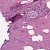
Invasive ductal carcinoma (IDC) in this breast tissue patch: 0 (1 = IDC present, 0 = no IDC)